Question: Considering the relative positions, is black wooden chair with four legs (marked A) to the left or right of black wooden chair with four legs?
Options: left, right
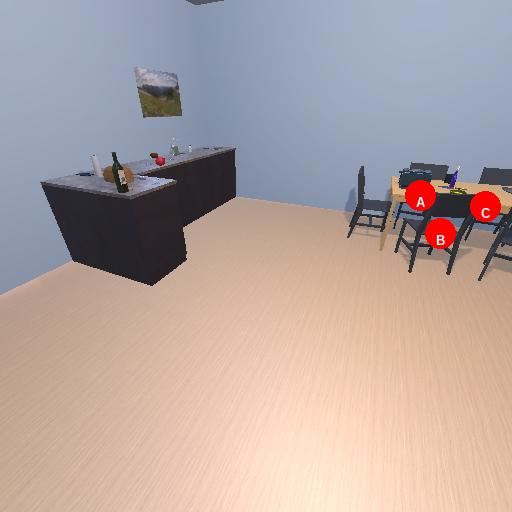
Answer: left